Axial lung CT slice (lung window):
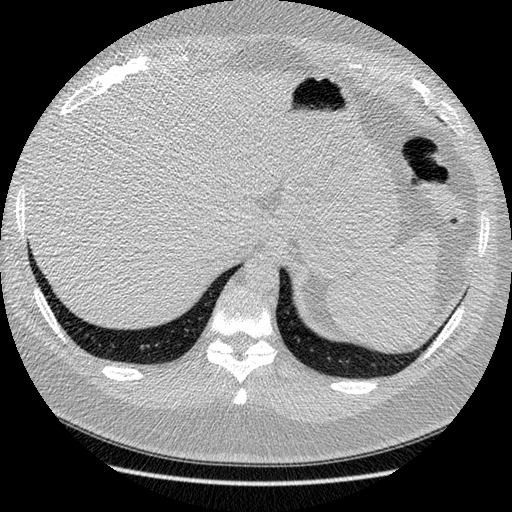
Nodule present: no